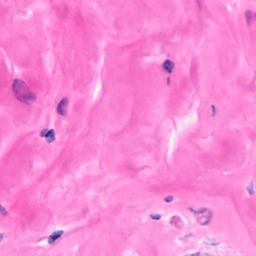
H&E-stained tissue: Breast